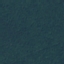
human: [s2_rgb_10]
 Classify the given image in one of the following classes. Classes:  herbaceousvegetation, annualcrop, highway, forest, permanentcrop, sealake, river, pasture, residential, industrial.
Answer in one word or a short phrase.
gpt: Forest